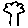
Label: tree